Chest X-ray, PA view. Patient: 35 years old, sex F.
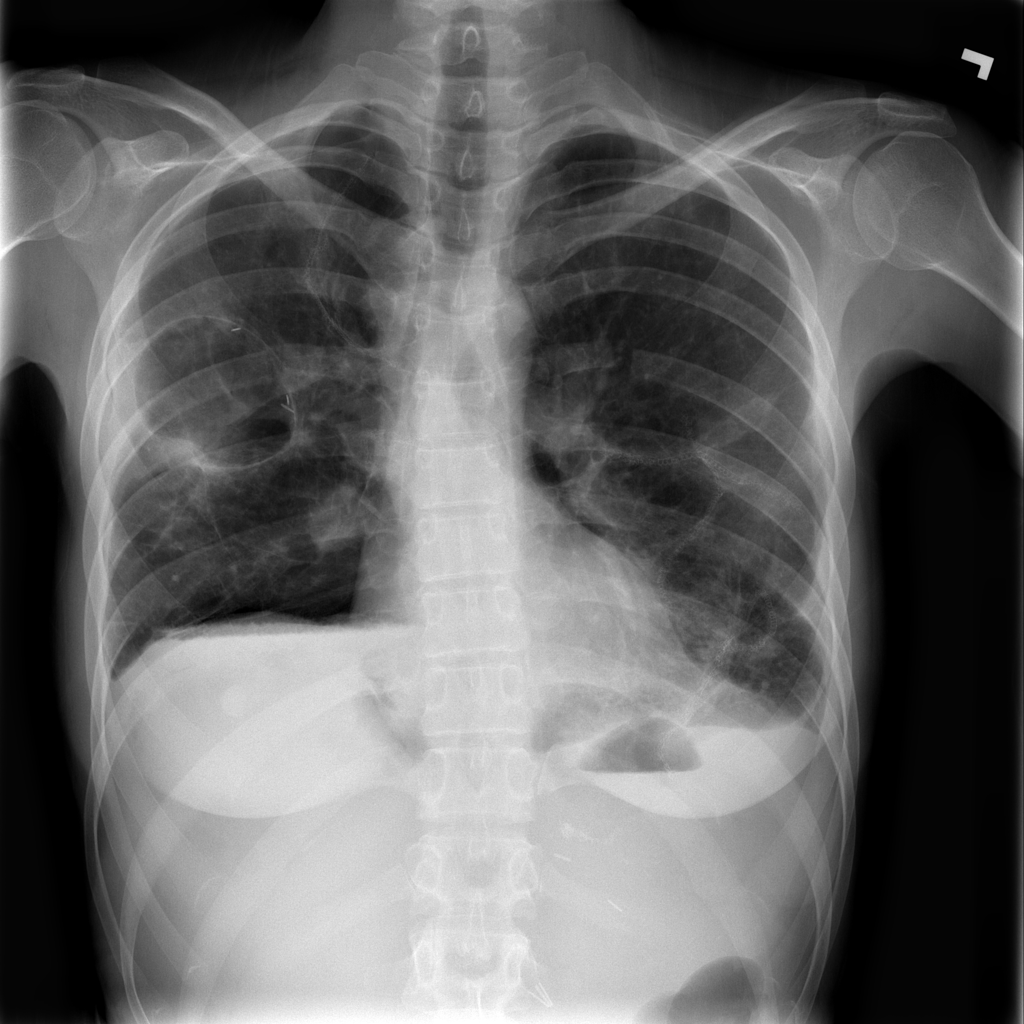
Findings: Pneumothorax